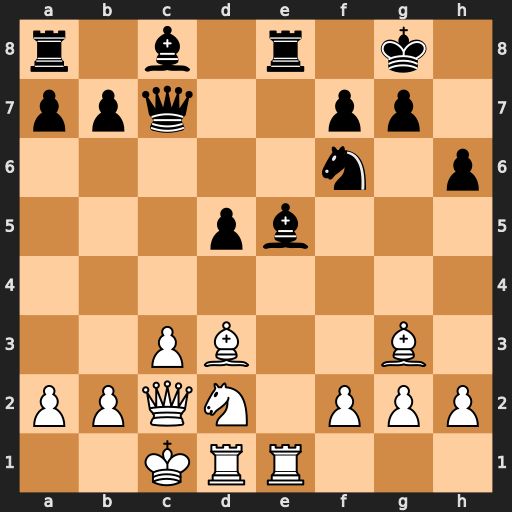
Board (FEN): r1b1r1k1/ppq2pp1/5n1p/3pb3/8/2PB2B1/PPQN1PPP/2KRR3
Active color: w
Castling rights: -
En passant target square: -
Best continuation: Rxe5 Rxe5 Nf3